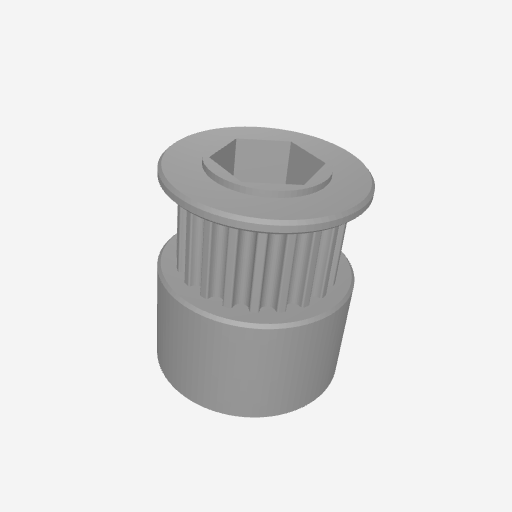
Part: Pulley2P8RID20T